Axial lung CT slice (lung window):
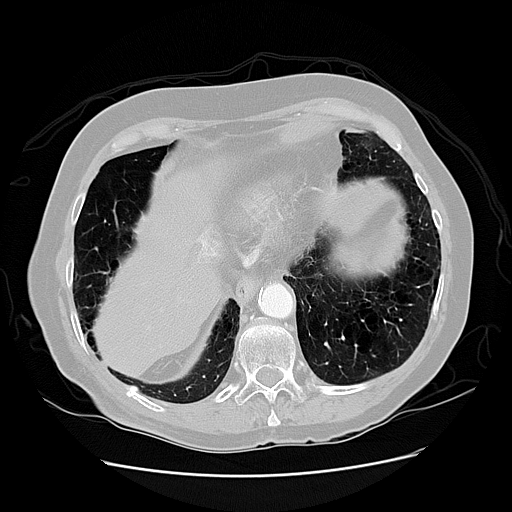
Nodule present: no